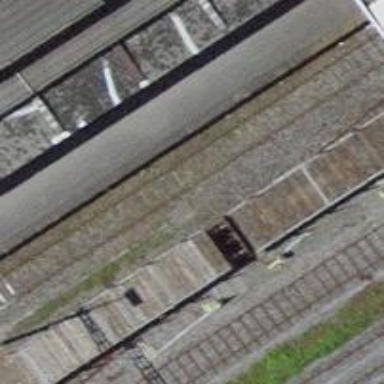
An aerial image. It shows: Railway yard with electrified tracks and single track.